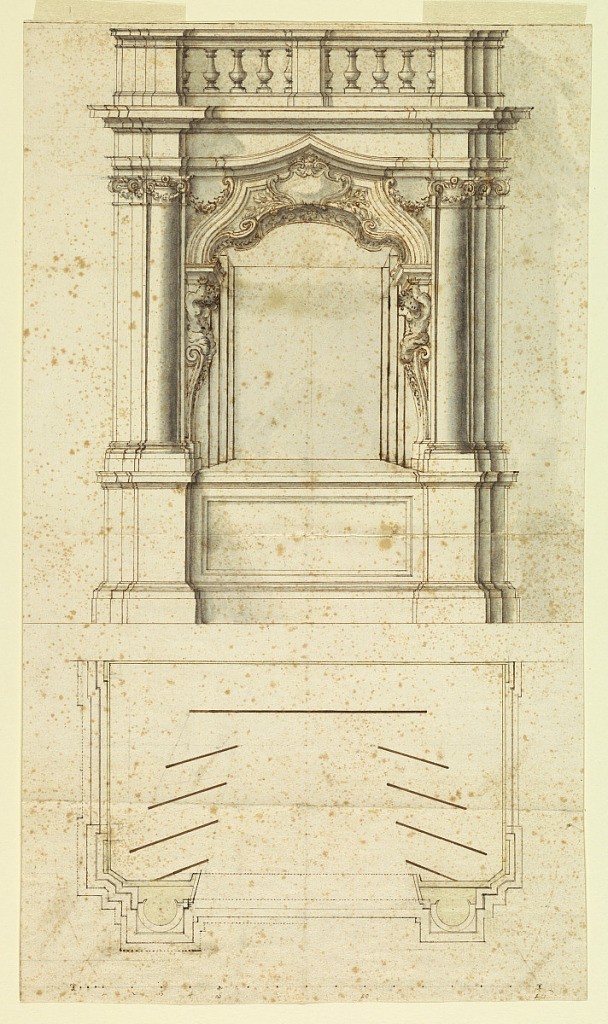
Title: Proscenium and Plan for a Stage
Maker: Unknown, Italian
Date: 1725–50
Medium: Pen and ink, brush and sepia wash on paper
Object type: Drawing
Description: Two designs, one showing the stage and its architectural frame and the way the wings are set; the other drawing gives ground plan indicating setting of wings.